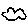
Label: cloud